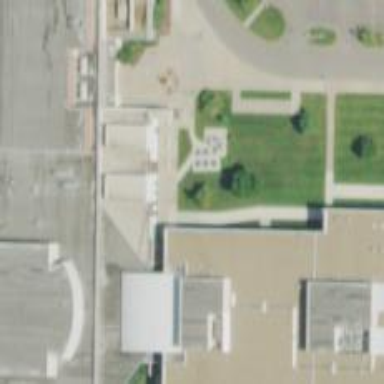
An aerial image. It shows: School building.